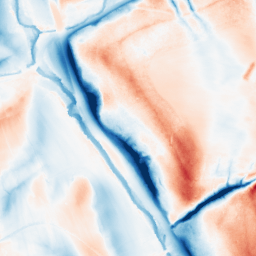
Category: classical
Decomposition family: gaussian_anisotropic
Decomposition parameters: sigma_x: 20
sigma_y: 2
Upsampling method: bicubic_16x
Upsampling parameters: scale: 16
Upsampling scale: 16